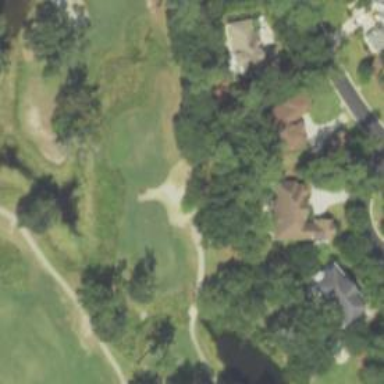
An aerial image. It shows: Path designated for golf carts.